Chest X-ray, AP view. Patient: 89 years old, sex F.
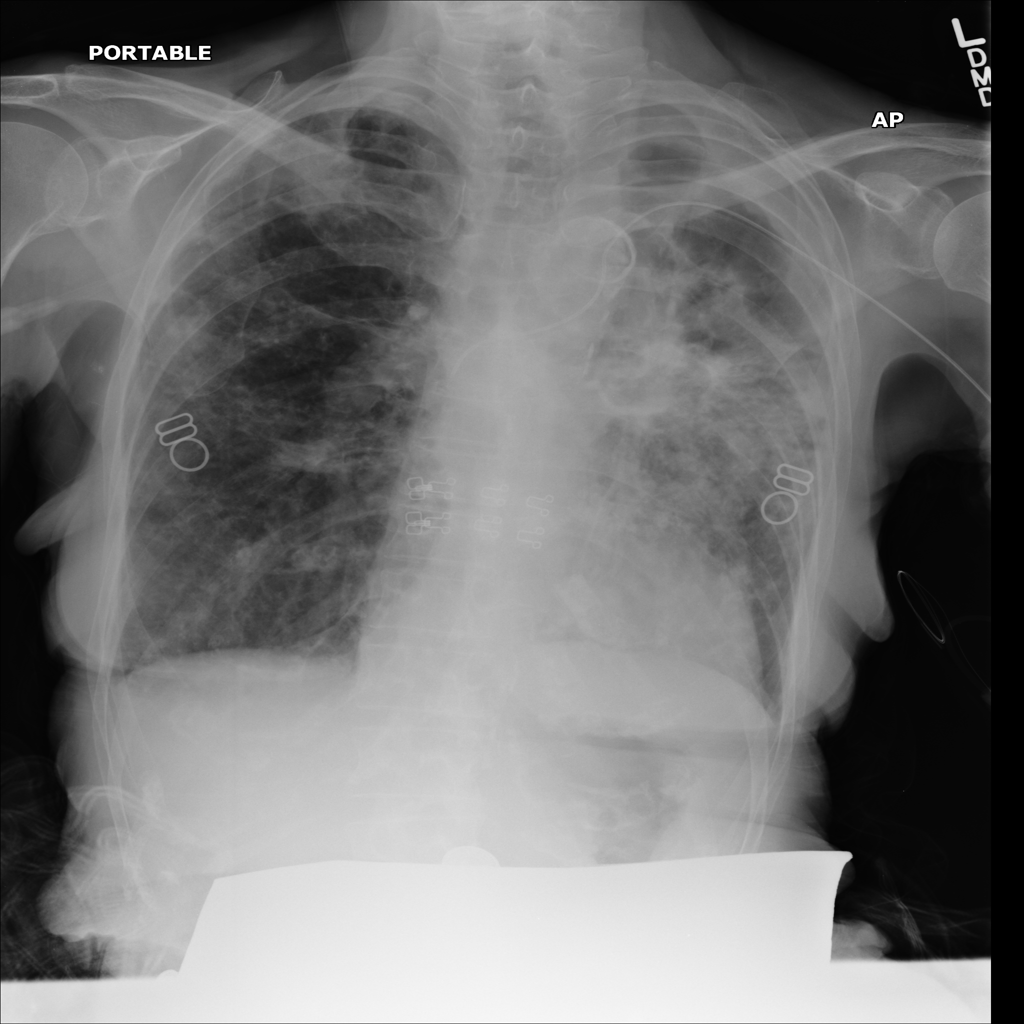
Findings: No Finding